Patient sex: F
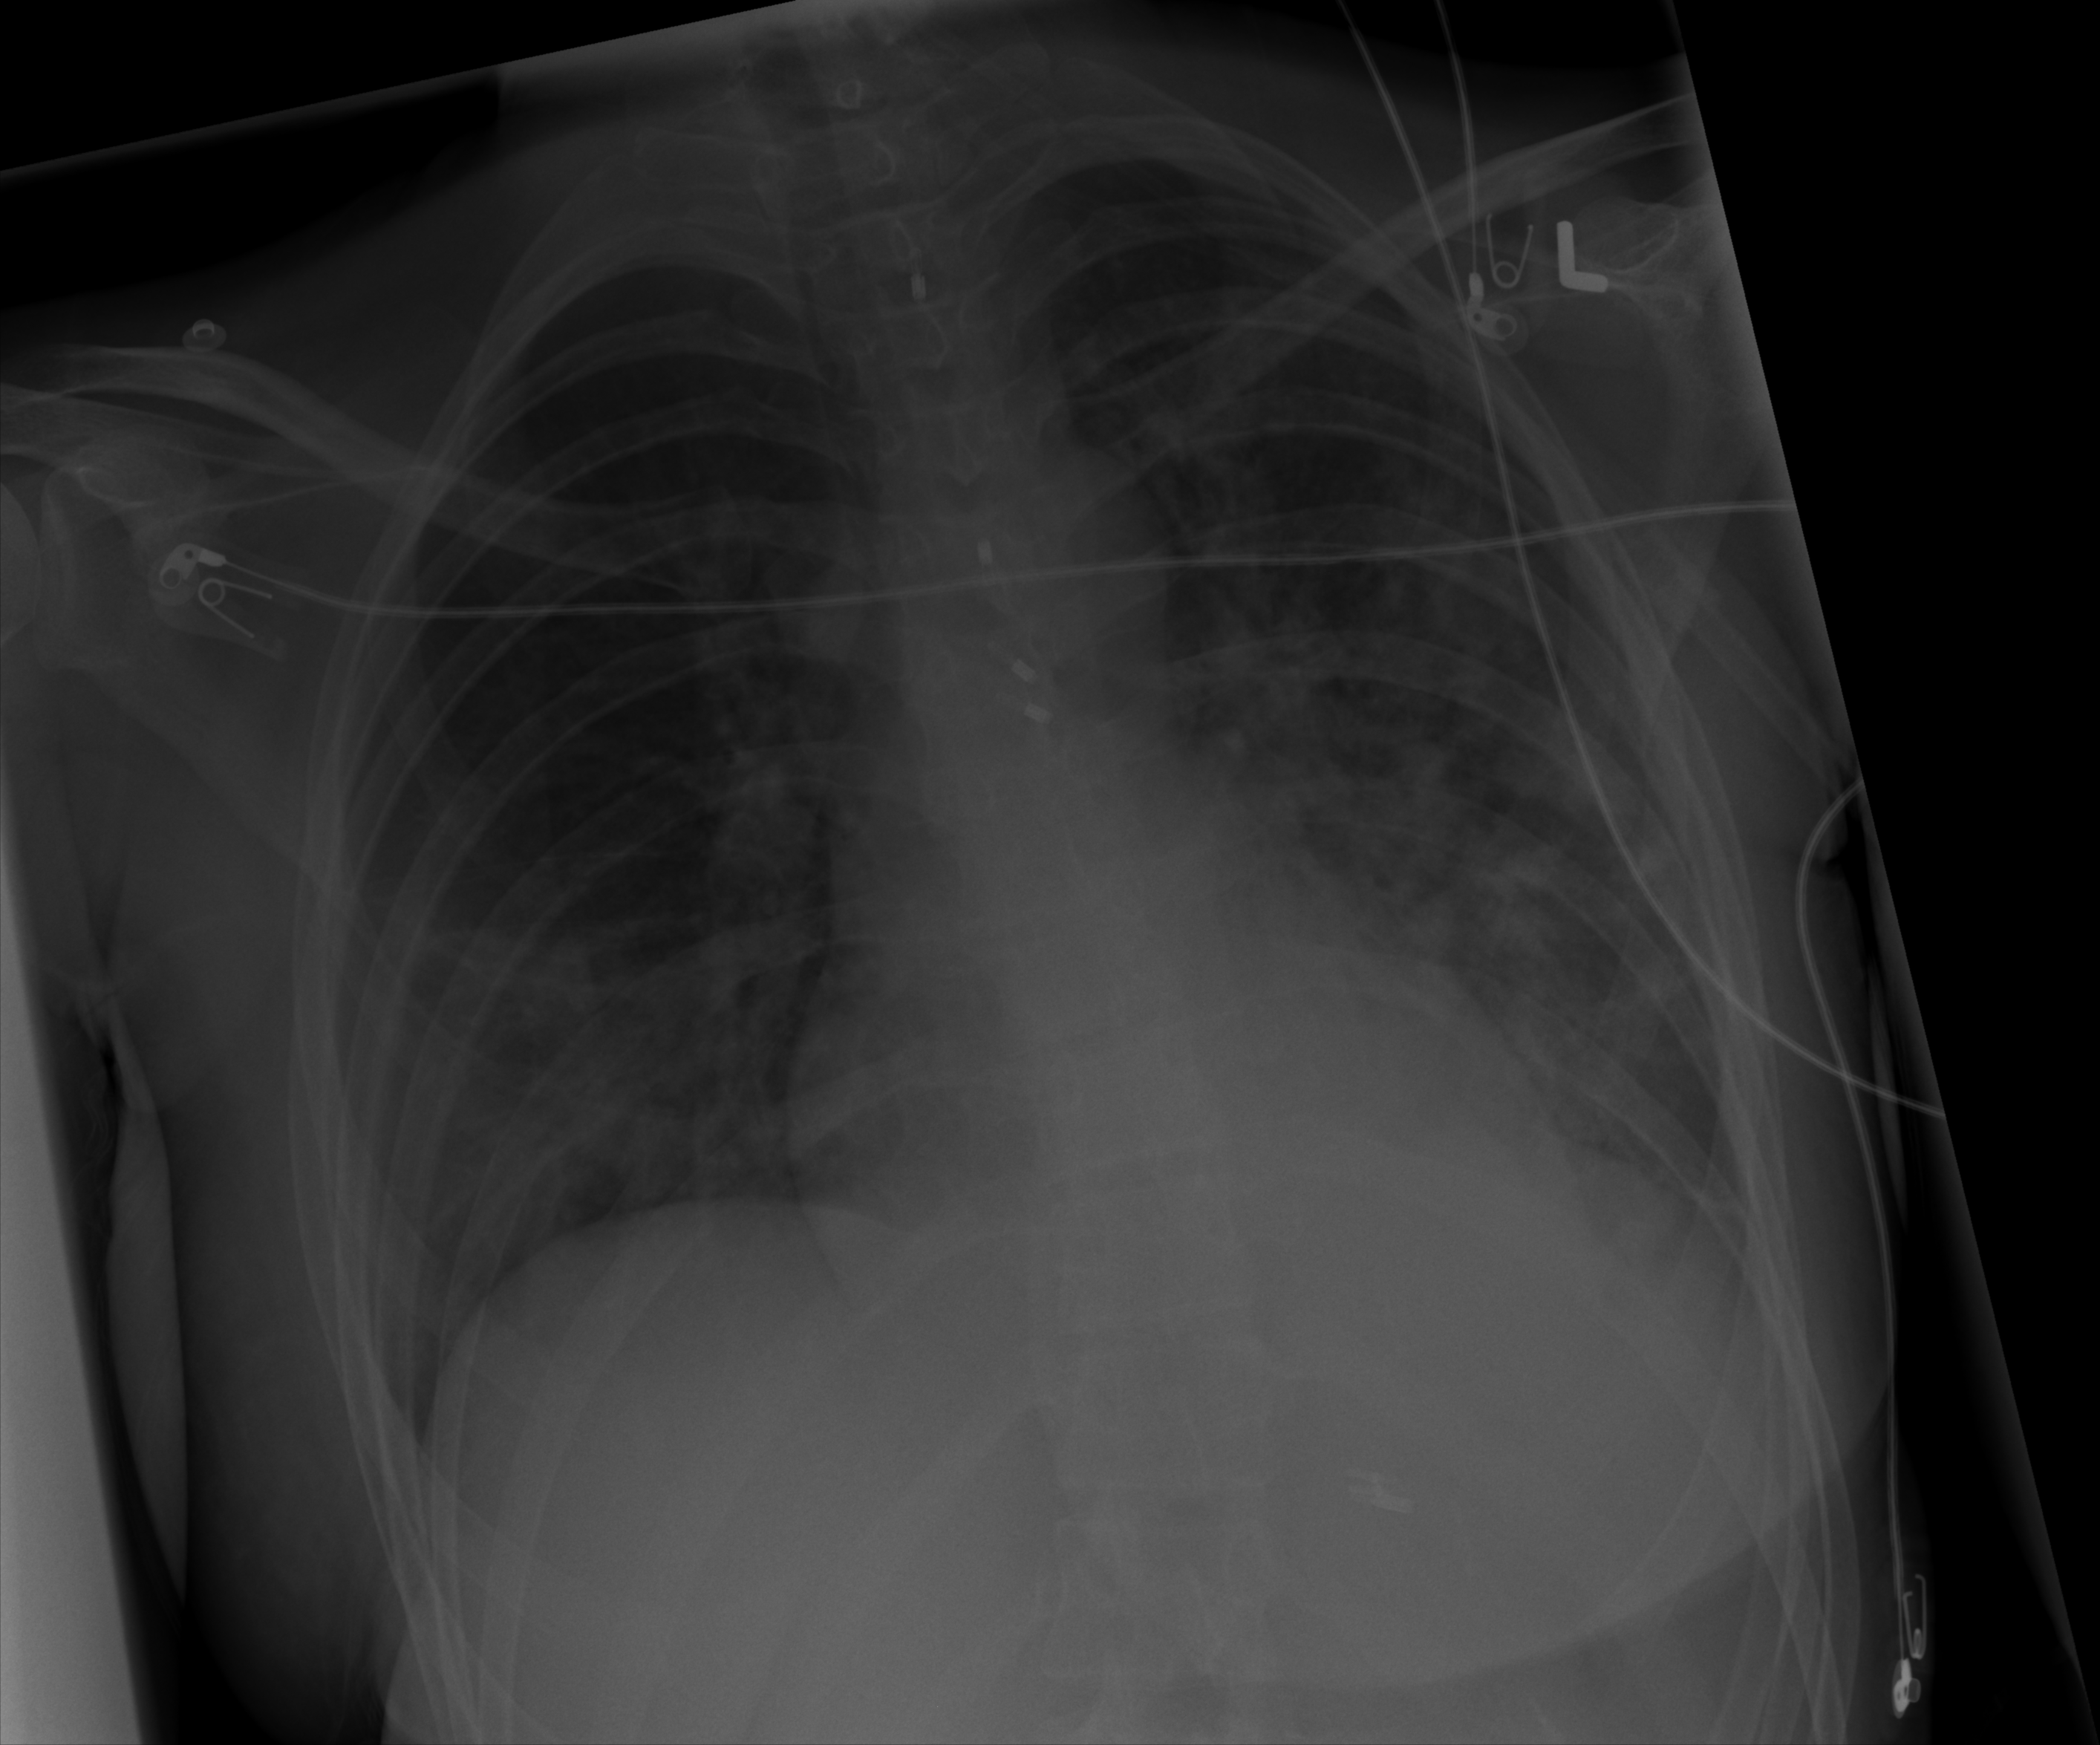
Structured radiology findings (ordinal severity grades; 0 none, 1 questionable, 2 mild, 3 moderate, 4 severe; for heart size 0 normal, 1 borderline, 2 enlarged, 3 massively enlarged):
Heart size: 0
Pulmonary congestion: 2
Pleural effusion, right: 1
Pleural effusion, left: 2
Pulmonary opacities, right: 0
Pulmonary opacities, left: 3
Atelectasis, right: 0
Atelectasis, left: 2